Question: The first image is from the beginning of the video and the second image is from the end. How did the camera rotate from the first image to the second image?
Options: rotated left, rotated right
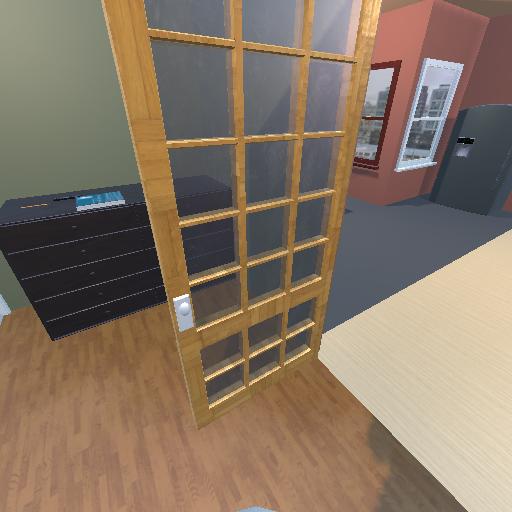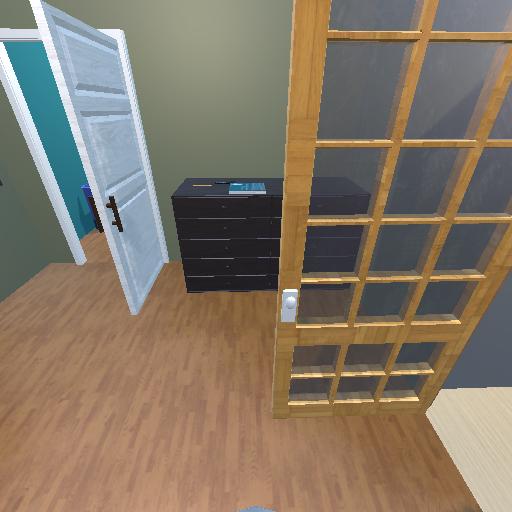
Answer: rotated left